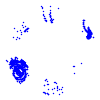
Particle: proton